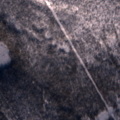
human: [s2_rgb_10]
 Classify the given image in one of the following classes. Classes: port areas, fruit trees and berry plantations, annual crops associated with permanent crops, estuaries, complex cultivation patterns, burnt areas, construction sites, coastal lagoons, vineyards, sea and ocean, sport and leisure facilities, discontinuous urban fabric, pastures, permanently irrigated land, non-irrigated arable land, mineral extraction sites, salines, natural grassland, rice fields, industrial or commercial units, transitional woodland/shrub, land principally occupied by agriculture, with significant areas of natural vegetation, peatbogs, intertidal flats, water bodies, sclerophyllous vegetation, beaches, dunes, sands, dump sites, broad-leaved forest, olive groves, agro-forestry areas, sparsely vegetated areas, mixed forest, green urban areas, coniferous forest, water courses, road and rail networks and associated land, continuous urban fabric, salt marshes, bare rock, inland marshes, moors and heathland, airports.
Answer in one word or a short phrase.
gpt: coniferous forest, mixed forest